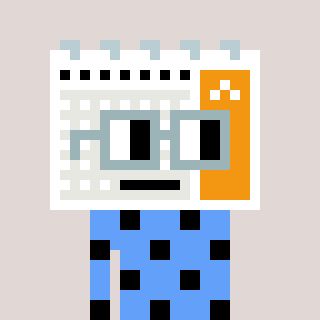
a pixel art character with square dark gray glasses, a calendar-shaped head and a blue-colored body on a warm background